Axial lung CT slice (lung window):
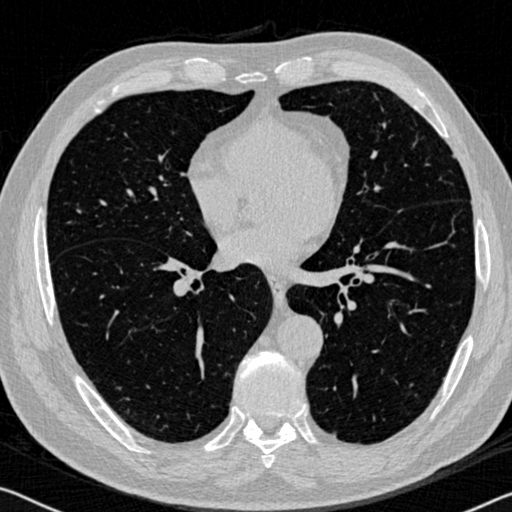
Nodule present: no